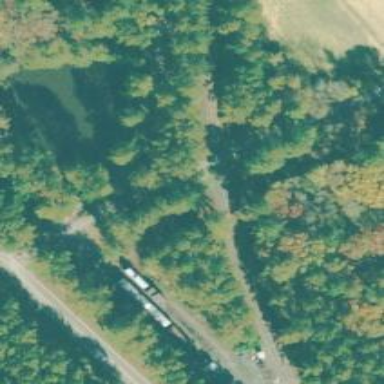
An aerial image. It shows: Level crossing along the railway.